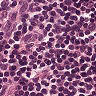
Metastatic tissue present: no